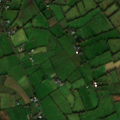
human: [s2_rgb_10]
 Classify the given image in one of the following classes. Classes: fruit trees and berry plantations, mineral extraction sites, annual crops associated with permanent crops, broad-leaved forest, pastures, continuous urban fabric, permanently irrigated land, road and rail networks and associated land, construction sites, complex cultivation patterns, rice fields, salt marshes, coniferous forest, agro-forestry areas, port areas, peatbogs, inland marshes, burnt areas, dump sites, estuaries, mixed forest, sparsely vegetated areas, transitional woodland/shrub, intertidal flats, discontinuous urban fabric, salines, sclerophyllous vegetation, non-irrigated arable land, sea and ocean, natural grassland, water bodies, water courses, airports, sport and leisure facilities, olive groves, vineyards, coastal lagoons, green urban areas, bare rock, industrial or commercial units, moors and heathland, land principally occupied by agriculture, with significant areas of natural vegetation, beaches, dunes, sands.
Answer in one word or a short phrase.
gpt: pastures